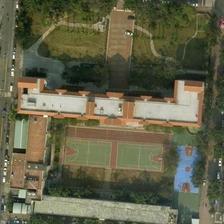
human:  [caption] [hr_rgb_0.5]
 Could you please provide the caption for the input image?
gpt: some buildings and green trees are surrounded by roads .

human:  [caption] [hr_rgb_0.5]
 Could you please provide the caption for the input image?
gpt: several buildings and some green plants are surrounded by four roads .

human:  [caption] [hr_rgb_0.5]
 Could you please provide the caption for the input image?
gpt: a small playground with a basketball field is surrounded by many green trees and buildings .

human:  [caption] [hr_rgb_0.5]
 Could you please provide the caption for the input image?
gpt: what is in the front of the main building is a large green space, and a few pieces of basketball courts is located in the back of the main building .

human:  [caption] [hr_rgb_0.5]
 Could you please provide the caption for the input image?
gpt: several buildings and some green plants are surrounded by four roads .